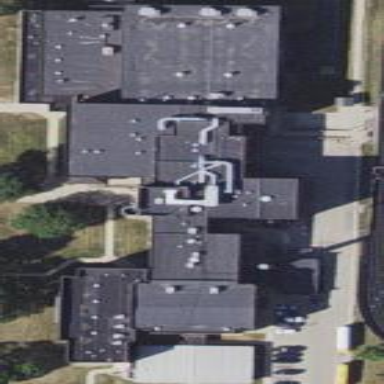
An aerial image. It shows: School building.